Field crop: tomato
Growth stage: 1
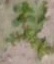
Species: portulaca